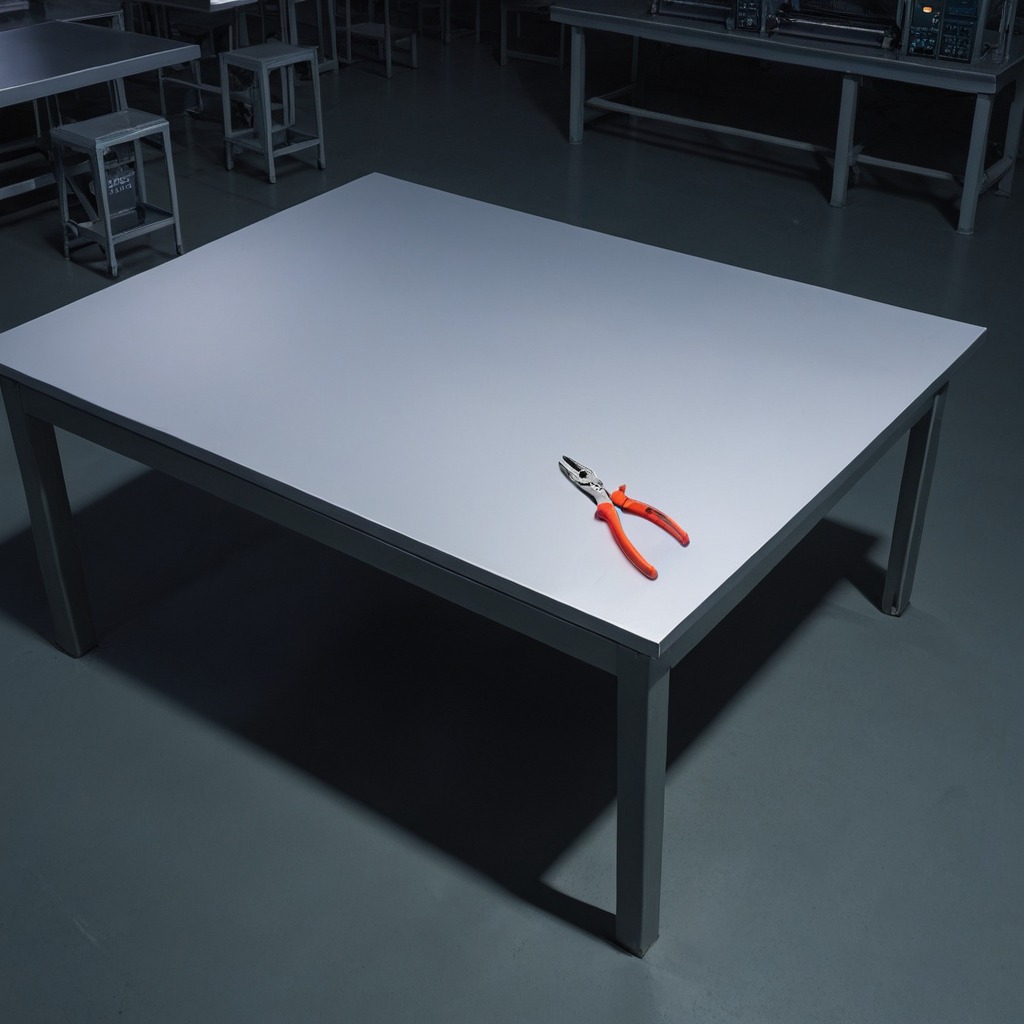
A plier is lying on the tabletop.